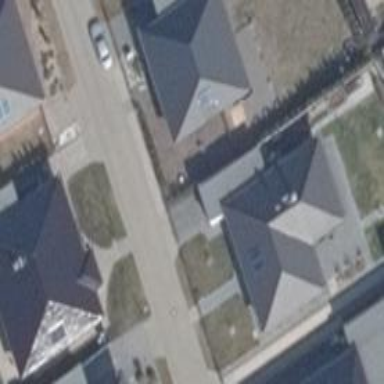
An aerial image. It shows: Black hipped roof house.